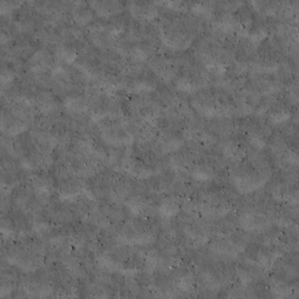
Label: non_frost